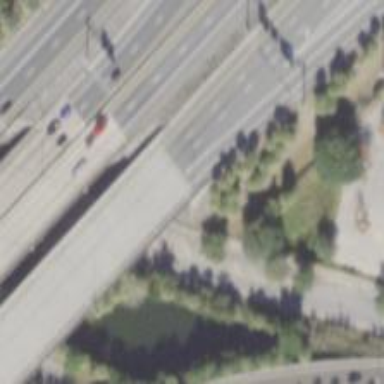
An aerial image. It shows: Motorway junction.